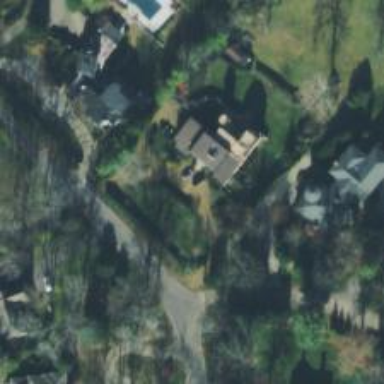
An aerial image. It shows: Driveway leading to service road.